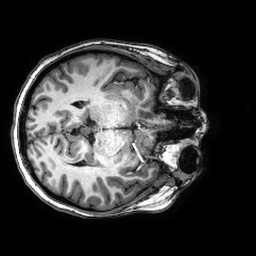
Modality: T1w
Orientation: axial
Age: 20
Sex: female
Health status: healthy